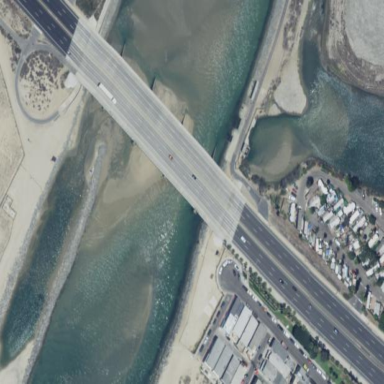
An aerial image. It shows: Man-made bridge.